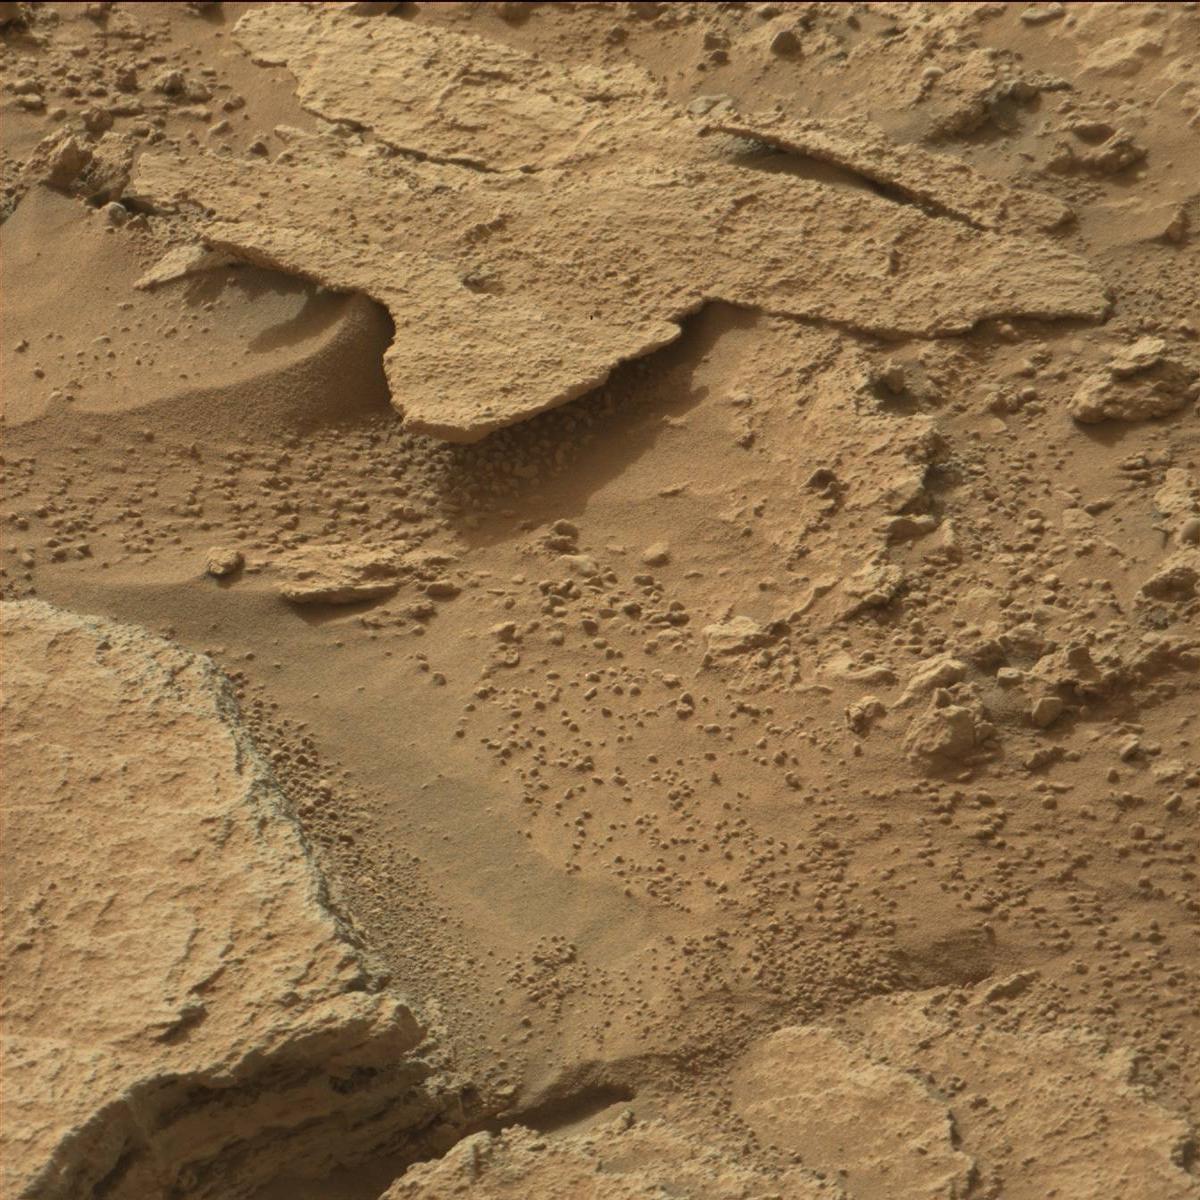
Terrain classes present: Bedrock, Rock, Sand / Soil